Question: I am trying to reach facebook login page using curl. My intention is to login to facebook, then do some scaping. I am not using the facebook API because of the latest restrictions... I need to scrape comments on posts and this is impossible by only using the API.
Here is some of my code:
'''
curl_setopt($ch, CURLOPT_URL,"https://web.facebook.com");
curl_setopt($ch, CURLOPT_FOLLOWLOCATION, 1);
$response = curl_exec($ch);
curl_close($ch);
echo $response;
'''
I would want this to redirect to the login page, then when the user fills in login form I would take the credentials and use them to redirect to the homepage and start scraping.
Anyway, this is what I am getting:

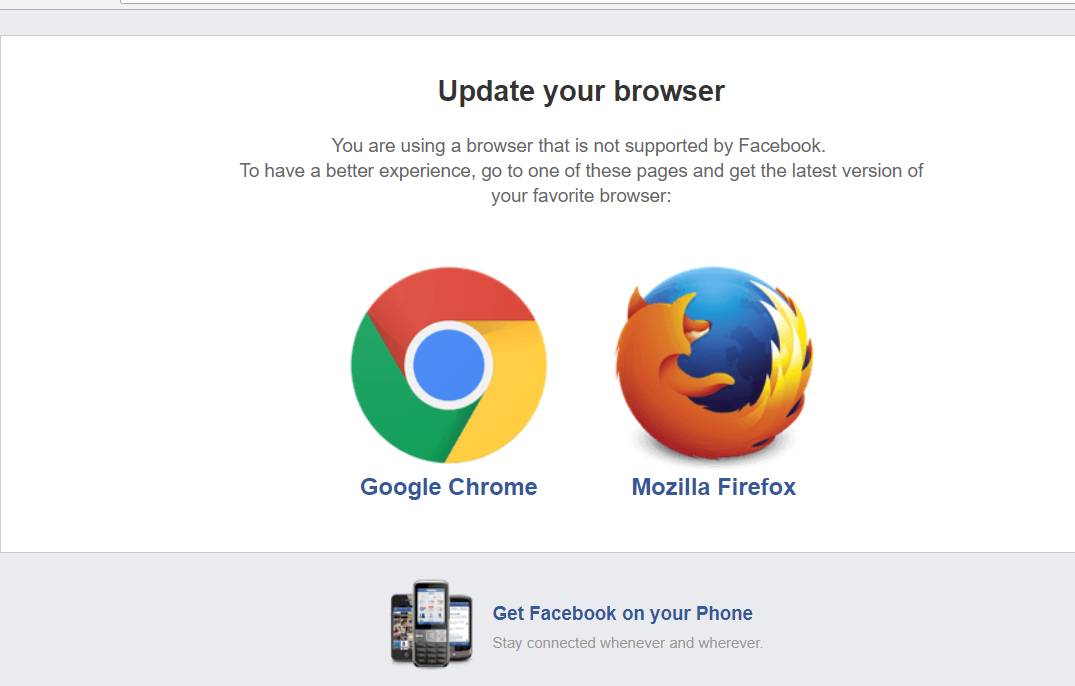
Answer: (ps, i am the author of the program) <URL>, the login procedure is done in the constructor function,
but the gist of it is that you need to do a GET request first to get a cookie and a csrf token and some stuff, parse that out of the lgoin form, then post that back in a 'application/x-www-form-urlencoded' POST request together with the username and password to a login url specific to your cookie session, the url of which you must also parse out of the html received in the first GET request.
it'd also be in your best interest to use a user-agent implying that you have shitty javascript support (because in reality, with PHP, you have none.), an example, as used by that code, is ''Mozilla/5.0 (BlackBerry; U; BlackBerry 9300; en) AppleWebKit/534.8+ (KHTML, like Gecko) Version/6.0.0.570 Mobile Safari/534.8+'' (aka, an old blackberry phone)
- '"//a[contains(@href,'/login/save-device/cancel/')]"''//a[contains(@href,"/logout.php")]'
the most relevant part of the code is:
'''
function __construct() {
$this->recipientID = \MsgMe\getUserOption ( 'Facebook', 'recipientID', NULL );
if (NULL === $this->recipientID) {
throw new \Exception ( 'Error: cannot find [Facebook] recipientID option!' );
}
$this->email = \MsgMe\getUserOption ( 'Facebook', 'email', NULL );
if (NULL === $this->email) {
throw new \Exception ( 'Error: cannot find [Facebook] email option!' );
}
$this->password = \MsgMe\getUserOption ( 'Facebook', 'password', NULL );
if (NULL === $this->password) {
throw new \Exception ( 'Error: cannot find [Facebook] password option!' );
}
$this->hc = new \hhb_curl ();
$hc = &$this->hc;
$hc->_setComfortableOptions ();
$hc->setopt_array ( array (
CURLOPT_USERAGENT => 'Mozilla/5.0 (BlackBerry; U; BlackBerry 9300; en) AppleWebKit/534.8+ (KHTML, like Gecko) Version/6.0.0.570 Mobile Safari/534.8+',
CURLOPT_HTTPHEADER => array (
'accept-language:en-US,en;q=0.8'
)
) );
$hc->exec ( 'https://m.facebook.com/' );
// \hhb_var_dump ( $hc->getStdErr (), $hc->getStdOut () ) & die ();
$domd = @\DOMDocument::loadHTML ( $hc->getResponseBody () );
$form = (\MsgMe ools\getDOMDocumentFormInputs ( $domd, true )) ['login_form'];
$url = $domd->getElementsByTagName ( "form" )->item ( 0 )->getAttribute ( "action" );
$postfields = (function () use (&$form): array {
$ret = array ();
foreach ( $form as $input ) {
$ret [$input->getAttribute ( "name" )] = $input->getAttribute ( "value" );
}
return $ret;
});
$postfields = $postfields (); // sorry about that, eclipse can't handle IIFE syntax.
assert ( array_key_exists ( 'email', $postfields ) );
assert ( array_key_exists ( 'pass', $postfields ) );
$postfields ['email'] = $this->email;
$postfields ['pass'] = $this->password;
$hc->setopt_array ( array (
CURLOPT_POST => true,
CURLOPT_POSTFIELDS => http_build_query ( $postfields ),
CURLOPT_HTTPHEADER => array (
'accept-language:en-US,en;q=0.8'
)
) );
// \hhb_var_dump ($postfields ) & die ();
$hc->exec ( $url );
// \hhb_var_dump ( $hc->getStdErr (), $hc->getStdOut () ) & die ();
$domd = @\DOMDocument::loadHTML ( $hc->getResponseBody () );
$xp = new \DOMXPath ( $domd );
$InstallFacebookAppRequest = $xp->query ( "//a[contains(@href,'/login/save-device/cancel/')]" );
if ($InstallFacebookAppRequest->length > 0) {
// not all accounts get this, but some do, not sure why, anyway, if this exist, fb is asking "ey wanna install the fb app instead of using the website?"
// and won't let you proceed further until you say yes or no. so we say no.
$url = 'https://m.facebook.com' . $InstallFacebookAppRequest->item ( 0 )->getAttribute ( "href" );
$hc->exec ( $url );
$domd = @\DOMDocument::loadHTML ( $hc->getResponseBody () );
$xp = new \DOMXPath ( $domd );
}
unset ( $InstallFacebookAppRequest, $url );
$urlinfo = parse_url ( $hc->getinfo ( CURLINFO_EFFECTIVE_URL ) );
$a = $xp->query ( '//a[contains(@href,"/logout.php")]' );
if ($a->length < 1) {
$debuginfo = $hc->getStdErr () . $hc->getStdOut ();
$tmp = tmpfile ();
fwrite ( $tmp, $debuginfo );
$debuginfourl = shell_exec ( "cat " . escapeshellarg ( stream_get_meta_data ( $tmp ) ['uri'] ) . " | pastebinit" );
fclose ( $tmp );
throw new \RuntimeException ( 'failed to login to facebook! apparently... cannot find the logout url! debuginfo url: ' . $debuginfourl );
}
$a = $a->item ( 0 );
$url = $urlinfo ['scheme'] . '://' . $urlinfo ['host'] . $a->getAttribute ( "href" );
$this->logoutUrl = $url;
// all initialized, ready to sendMessage();
}
'''